Question: What action can the user take for the listed device?
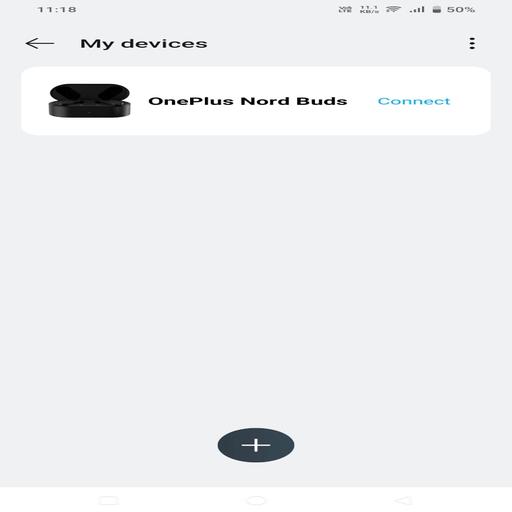
Answer: Connect